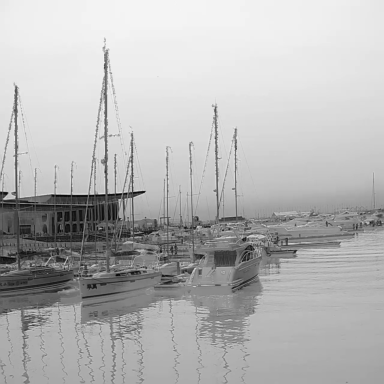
There are three sailboats in the infrared image.